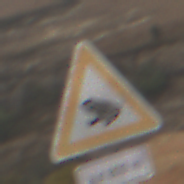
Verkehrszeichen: AmphibienwanderungRechts
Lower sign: LaengeEinerStrecke5
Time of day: MorningAfternoon
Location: Outdoor (Nature)
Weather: Overcast
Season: NotSpecified
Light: Natural